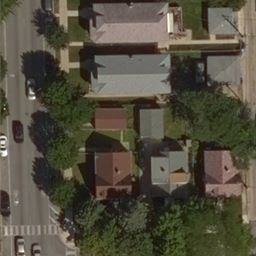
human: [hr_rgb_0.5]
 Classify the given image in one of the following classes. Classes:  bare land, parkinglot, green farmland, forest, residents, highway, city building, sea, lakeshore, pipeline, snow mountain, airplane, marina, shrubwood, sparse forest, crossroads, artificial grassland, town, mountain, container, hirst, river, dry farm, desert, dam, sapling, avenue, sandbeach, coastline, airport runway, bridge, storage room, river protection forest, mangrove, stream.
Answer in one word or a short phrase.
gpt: residents